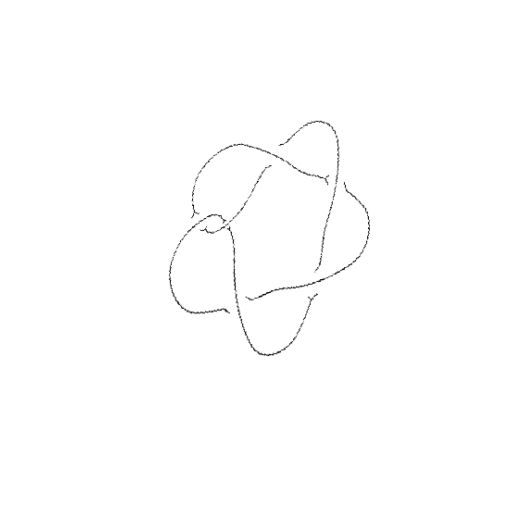
Crossing number: 6